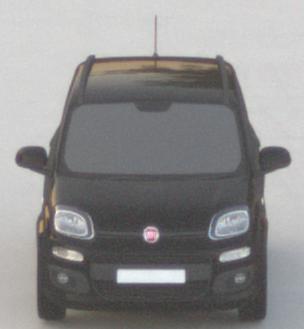
Make: Fiat
Model: Panda 1.2 8V
Detailed model: Panda (312)
Model produced from: 2013/02
Model produced until: 2013/12
Doors: 5
Color: black
Road condition: dry road
Daytime: sunrise or sunset
Contrast: low contrast